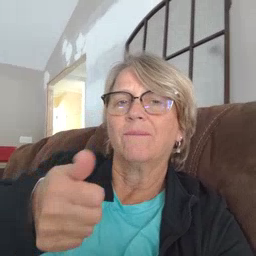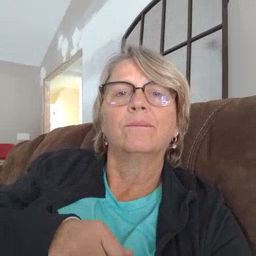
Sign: yourself